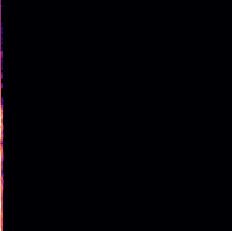
Sound class: Frog